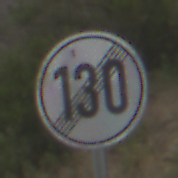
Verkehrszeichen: EndeGeschwindigkeit130
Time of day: Midday
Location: Outdoor (Nature)
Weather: Overcast
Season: NotSpecified
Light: Natural